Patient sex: M
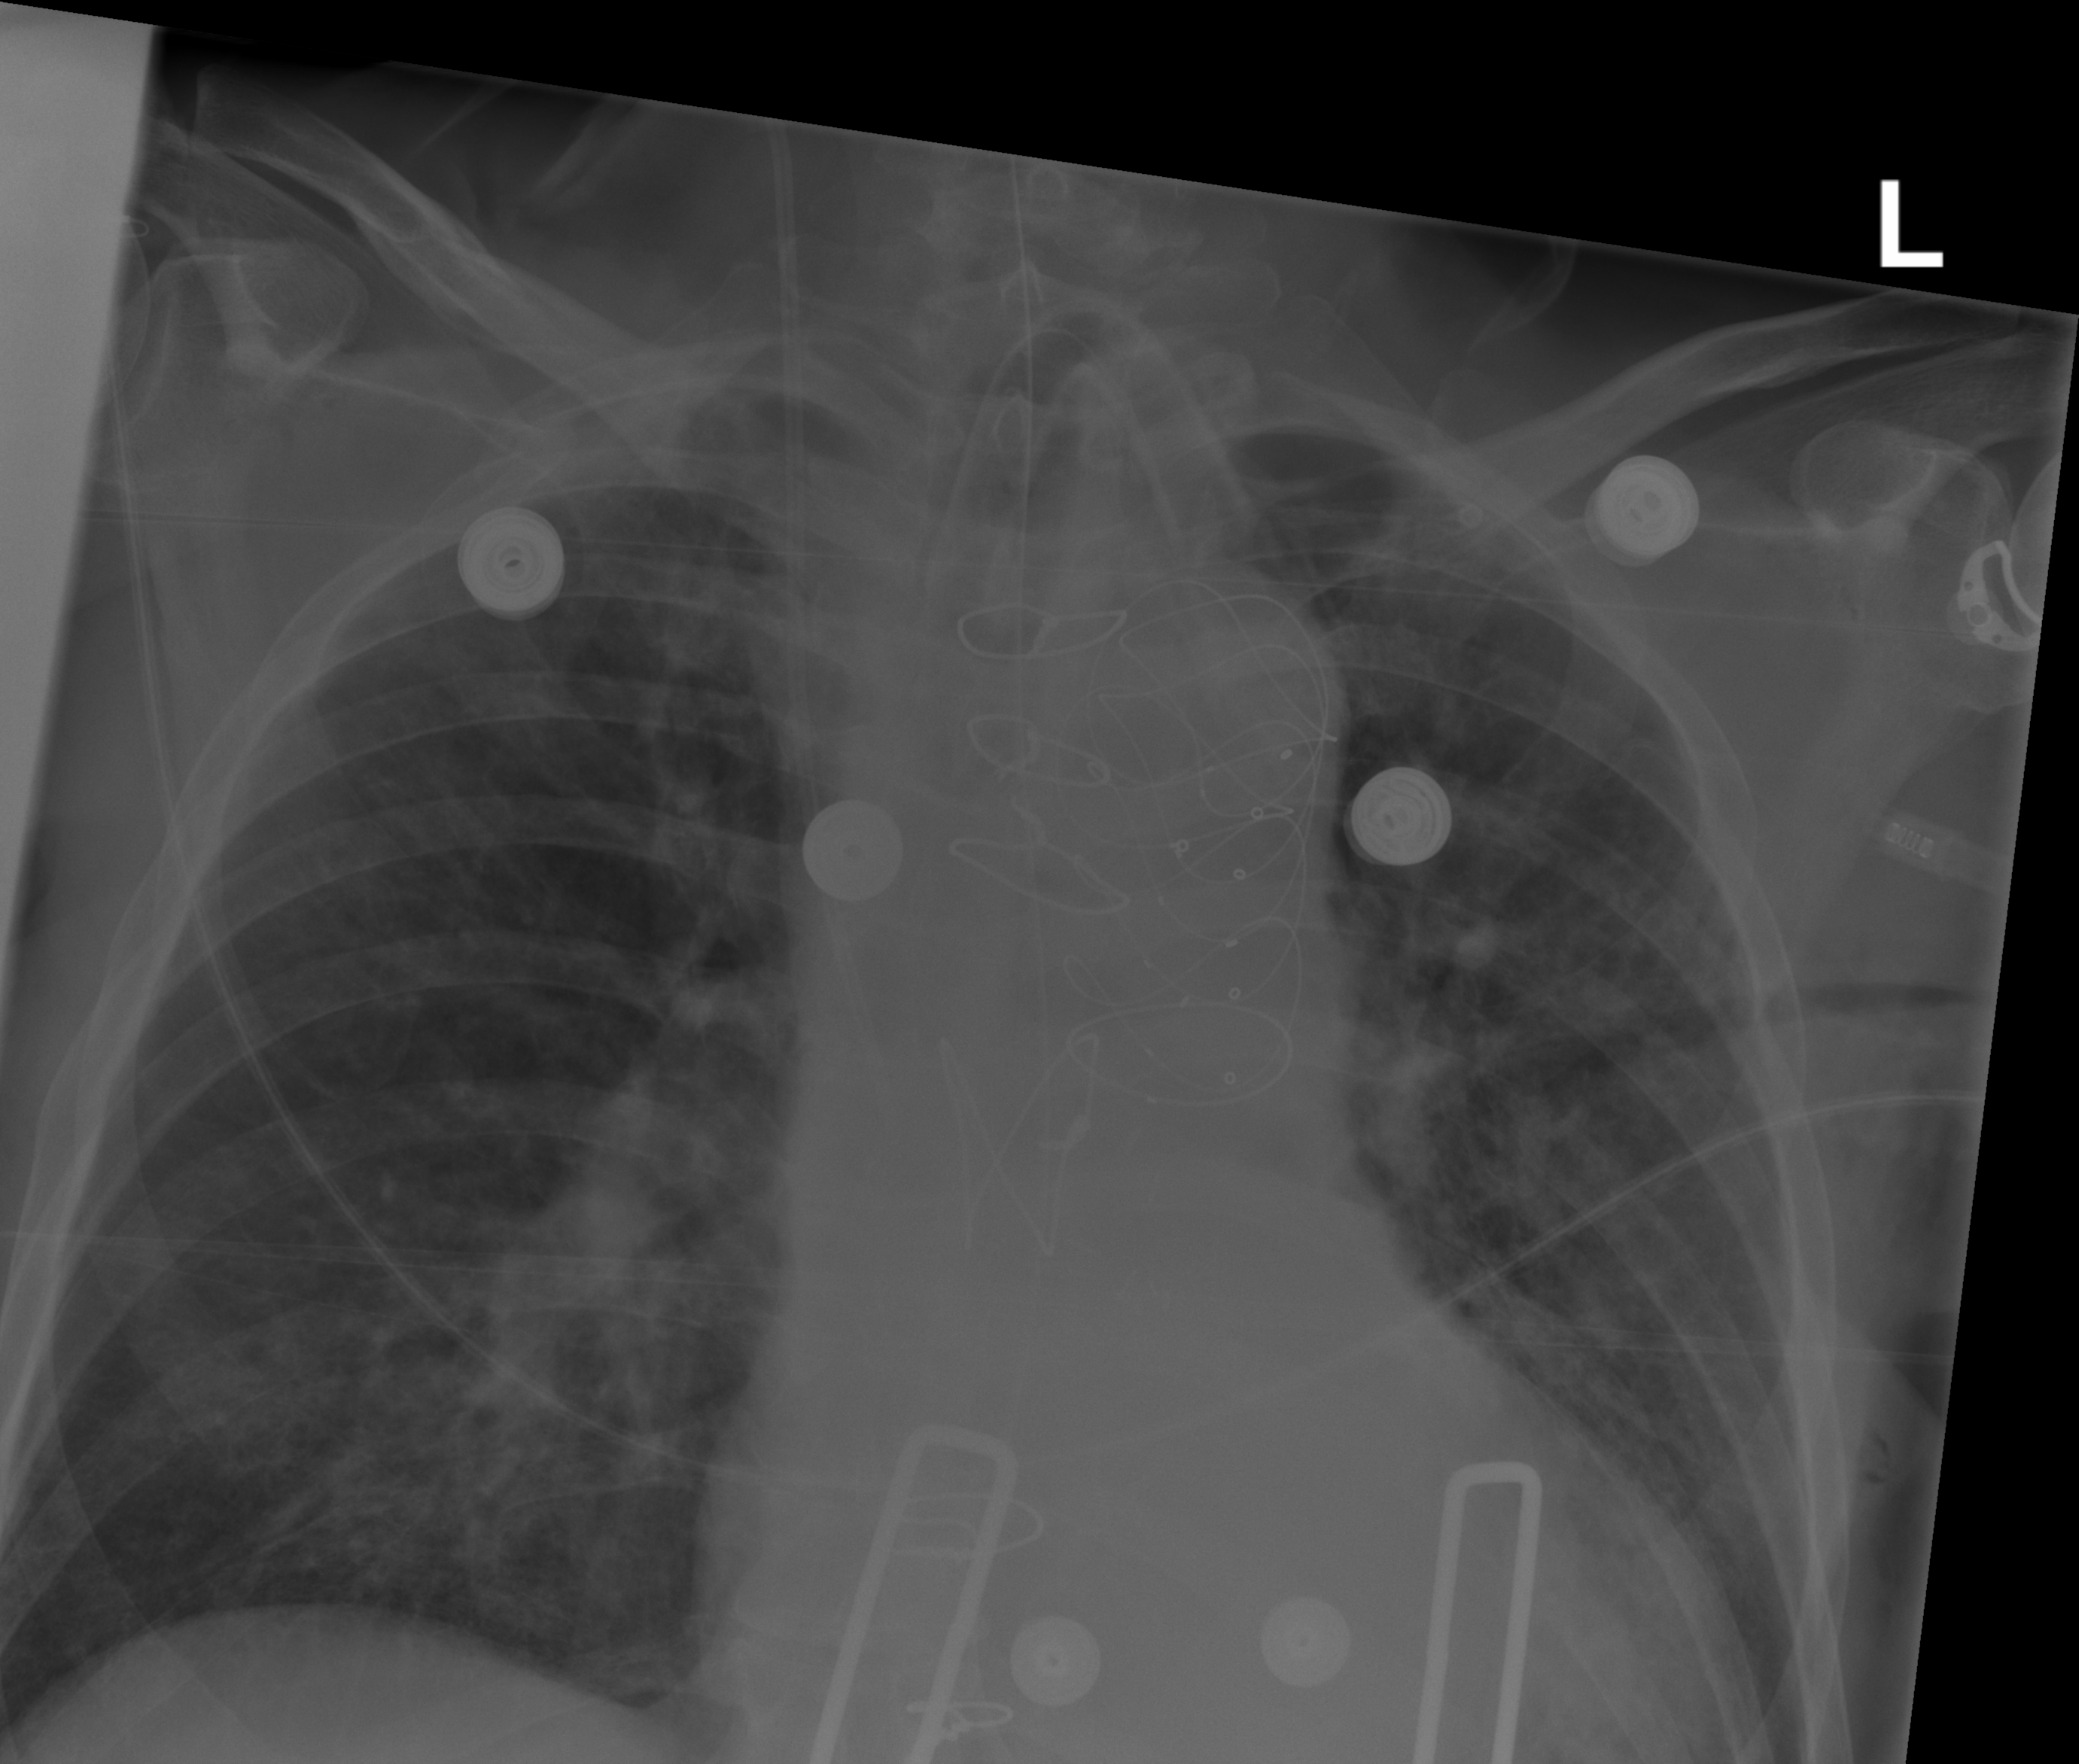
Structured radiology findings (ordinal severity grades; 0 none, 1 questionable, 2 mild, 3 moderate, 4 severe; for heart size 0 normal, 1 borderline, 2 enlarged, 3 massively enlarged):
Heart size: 2
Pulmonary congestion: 2
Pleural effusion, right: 0
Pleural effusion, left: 1
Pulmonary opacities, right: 0
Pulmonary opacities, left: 0
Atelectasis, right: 0
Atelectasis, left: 0